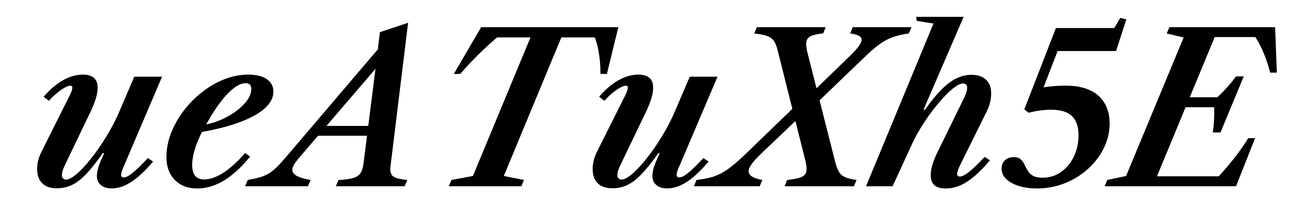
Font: LibreCaslonText-Italic_SemiBold_Italic